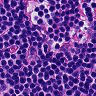
Metastatic tissue present: no